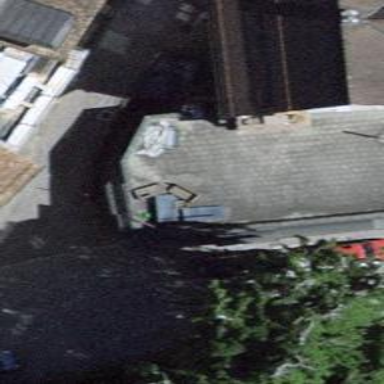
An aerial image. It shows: Clothing store.